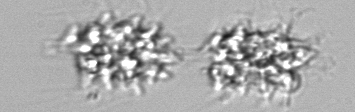
Label: Leptocylindrus_mediterraneus